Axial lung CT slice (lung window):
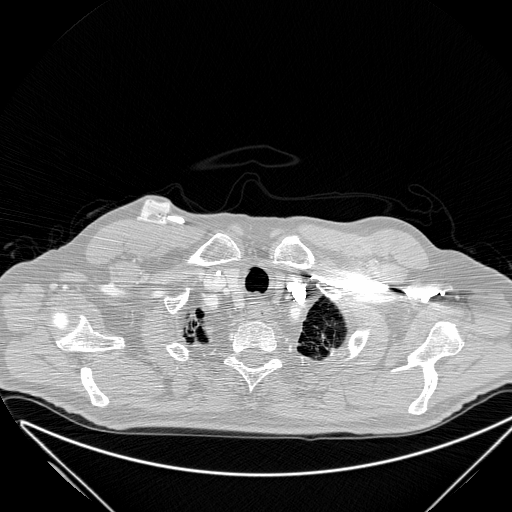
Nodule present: no